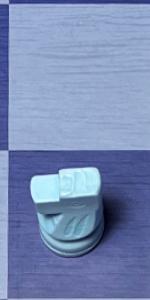
Label: Knight_White